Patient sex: F
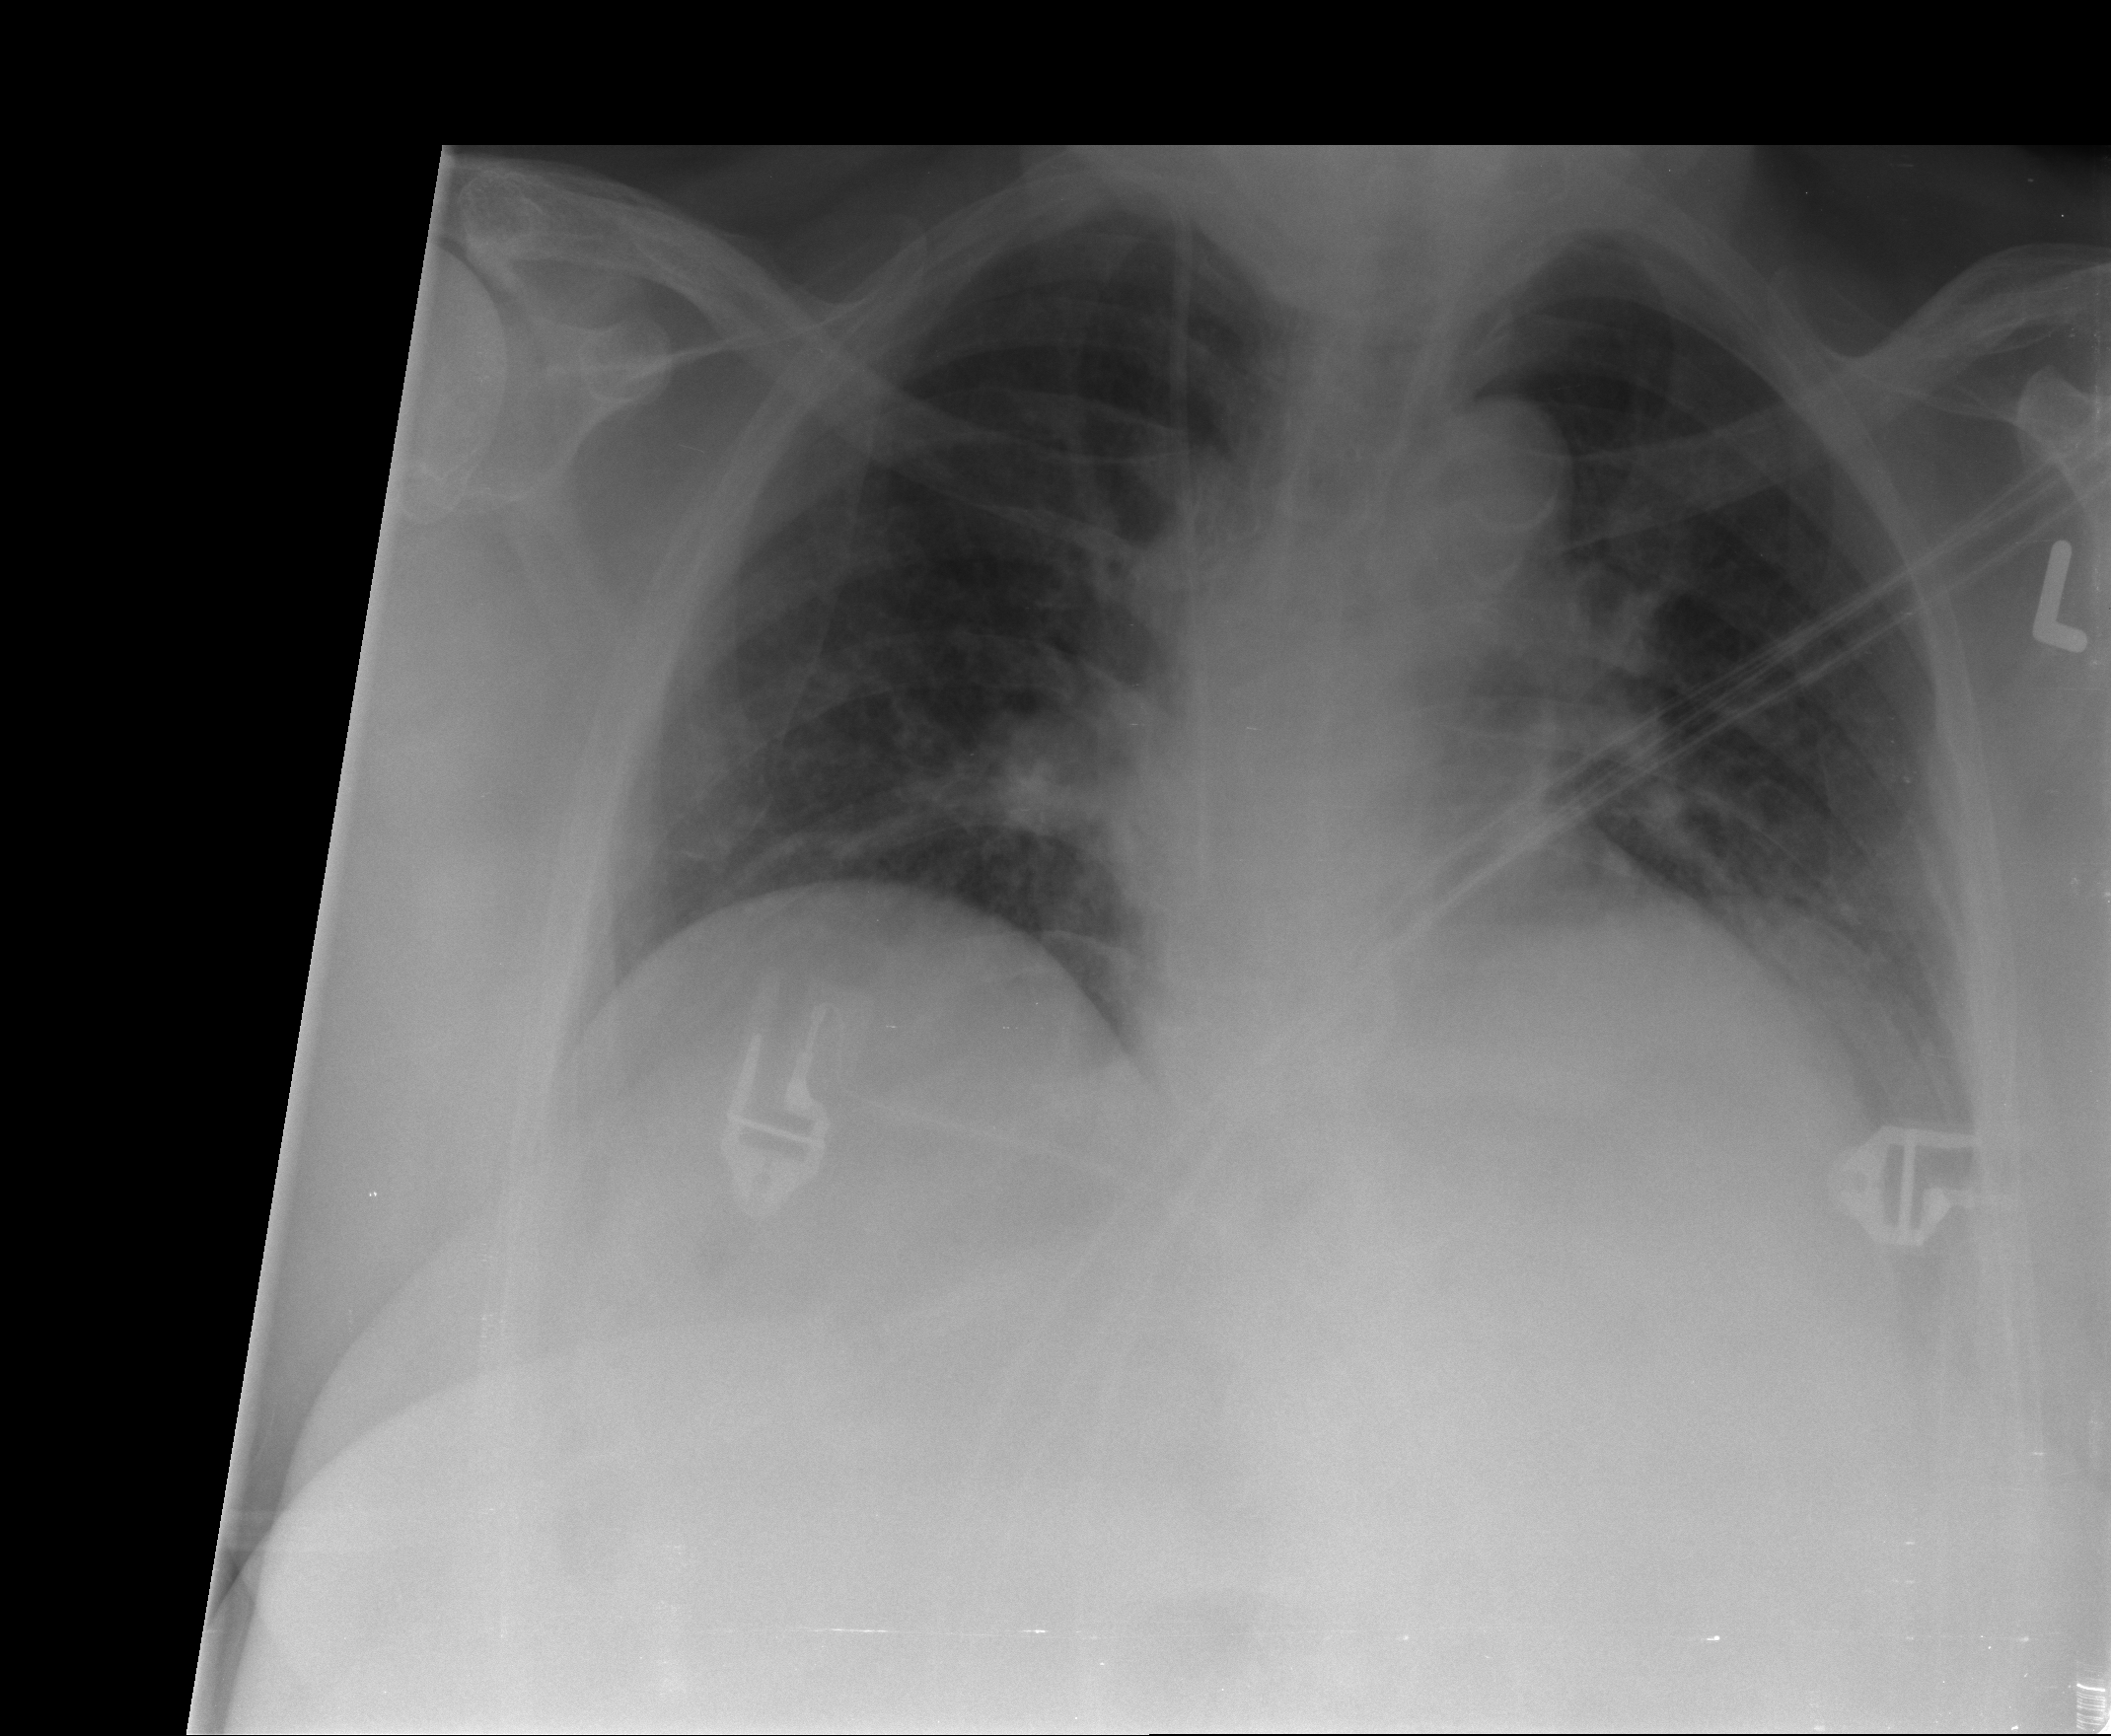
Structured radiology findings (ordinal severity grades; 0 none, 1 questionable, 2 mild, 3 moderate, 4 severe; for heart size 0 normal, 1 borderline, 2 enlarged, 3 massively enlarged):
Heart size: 1
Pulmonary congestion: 1
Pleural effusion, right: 0
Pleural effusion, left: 0
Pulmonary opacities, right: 2
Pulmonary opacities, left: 1
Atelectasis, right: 1
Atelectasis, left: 1